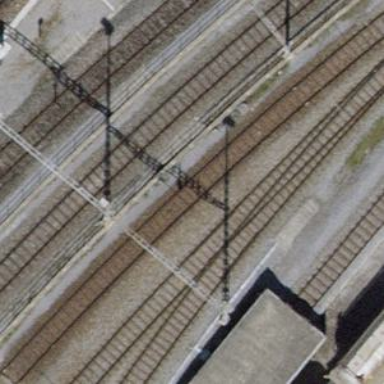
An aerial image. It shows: Railway yard with one track in service.